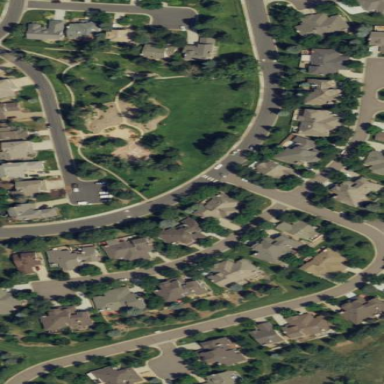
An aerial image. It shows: Single-family residential area.